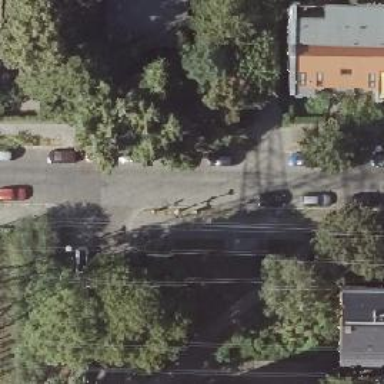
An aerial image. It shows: Sidewalk.